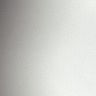
Metastatic tissue present: no